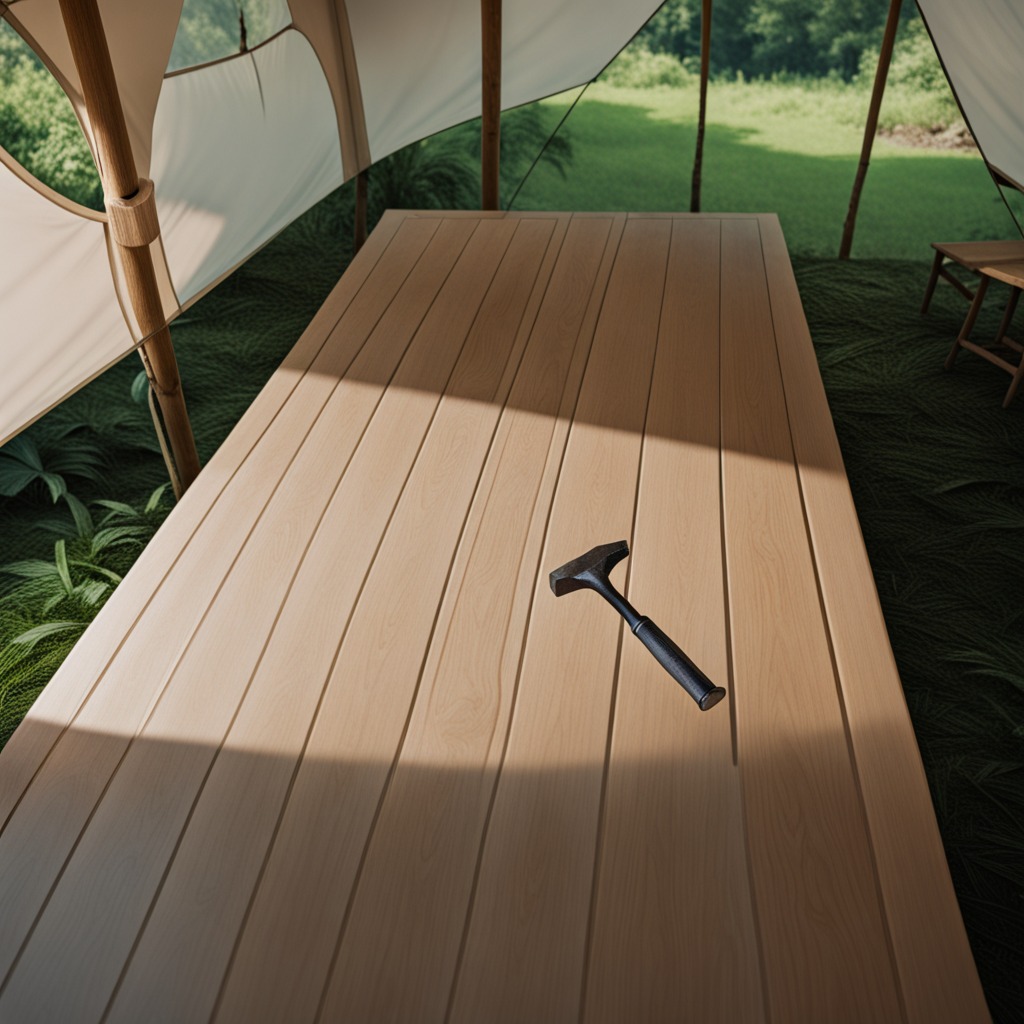
A hammer is lying on the wooden table.